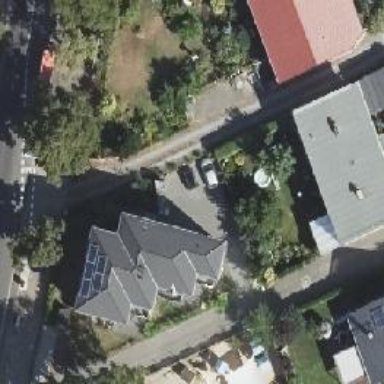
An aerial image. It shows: Driveway.